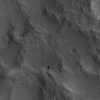
Atmospheric dust classification: not_dusty